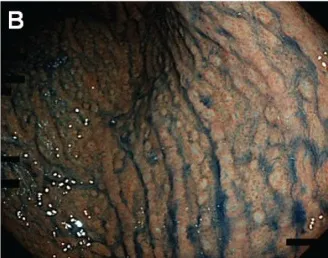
Esophagogastroduodenoscopy images of Case 2. : After indigo carmine spraying] Slightly whitish, small, multiple elevations can be seen in the lesser curvature of the gastric body.
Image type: endoscopy (gi_endoscopy)